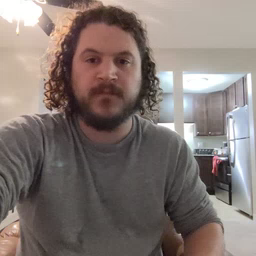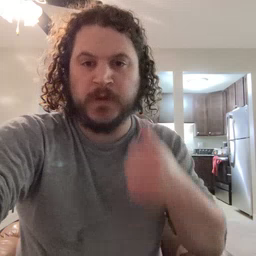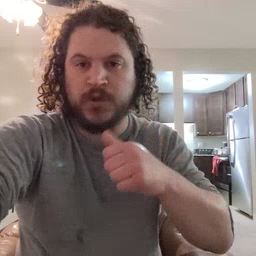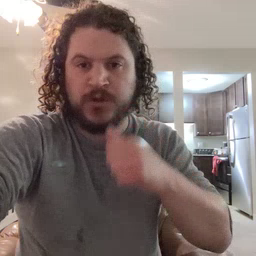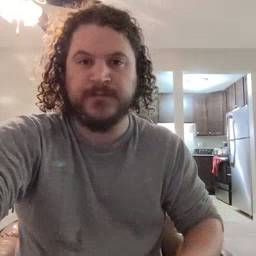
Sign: girl